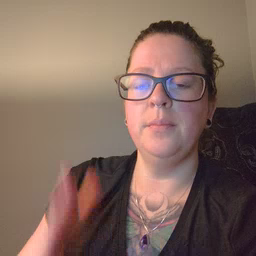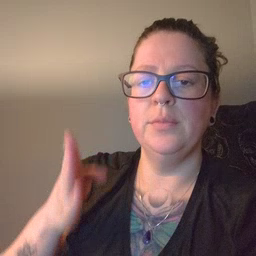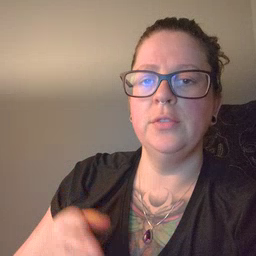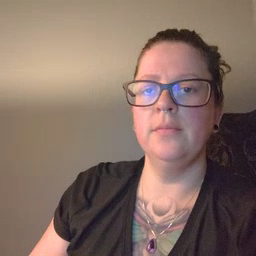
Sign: person